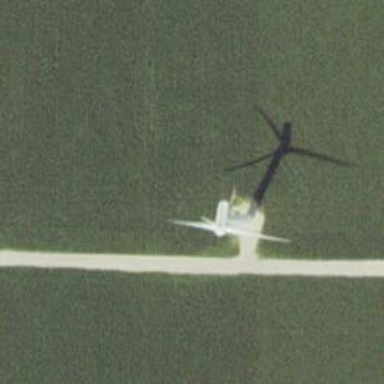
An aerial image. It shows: Wind generator using wind turbines of horizontal axis.